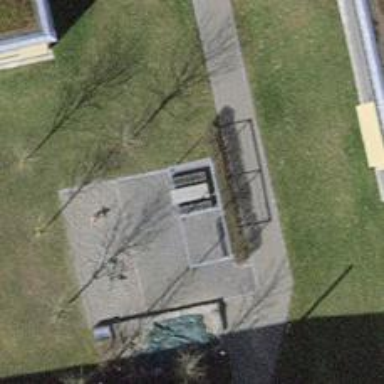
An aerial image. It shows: Picnic table located in leisure land area.